Question: I want to send GET-Requests which shall be answered by my REST-API.
My java programm currently supports 'text/plain', 'text/html', 'text/xml' and 'application/json' using the JAX-RS Reference Implementation Jersey.
To test the different media types I'm using the firefox addon 'RESTClient'. To change the media type I shall adjust the header with 'name=Content-Type' and e.g. 'value=text/xml'.

But the RESTClient always returns 'text/html' no matter which 'Content-Type' I choose. The only way right now to modify the returned result type is, to uncomment the html-section in my code. Then 'text/plain' will be the returned media type, but still the 'Content-Type' argument of the RESTClient stays ignored.
I'm using the most resent version of RESTClient, which is right now 2.0.3. Can you please help me?
Here is my Java-Code:
'''
import javax.ws.rs.GET;
import javax.ws.rs.Path;
import javax.ws.rs.Produces;
import javax.ws.rs.core.MediaType;
//Sets the path to base URL + /hello
@Path("/hello")
public class restProvider {
// This method is called if TEXT_PLAIN is request
@GET
@Produces(MediaType.TEXT_PLAIN)
public String sayPlainTextHello() {
return "Hello little World";
}
// This method is called if XML is request
@GET
@Produces(MediaType.TEXT_XML)
public String sayXMLHello() {
return "<?xml version="1.0"?>" + "<hello> Hello little World" + "</hello>";
}
// This method is called if HTML is request
// Uncommenting the following 6 lines will result in returning text/plain
@GET
@Produces(MediaType.TEXT_HTML)
public String sayHtmlHello() {
return "<html> " + "<title>" + "Hello World" + "</title>"
+ "<body><h1>" + "Hello little World" + "</h1></body>" + "</html> ";
}
// This method is called if JSON is requested
@GET
@Produces(MediaType.APPLICATION_JSON)
public String getJson(){
Gson gsonObject = new Gson();
return gsonObject.toJson(helloClass);
}
}
'''
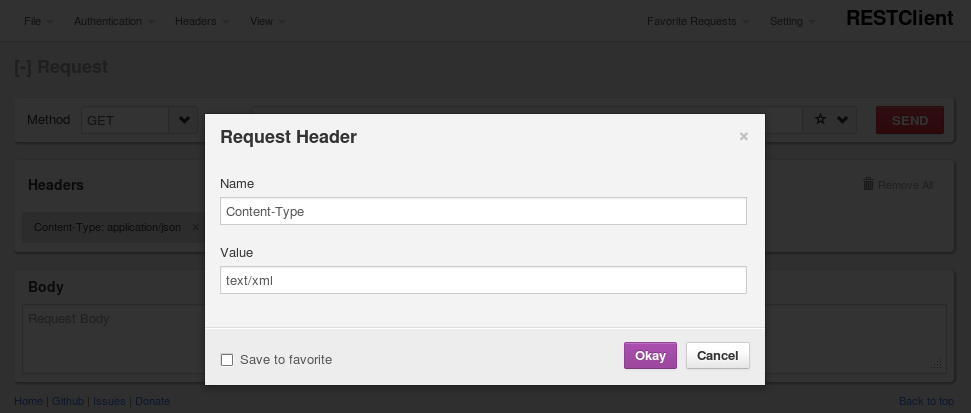
Answer: I think you have to specify the 'Accept' header with the media type you want in addition to the Content-Type header that states what is the content type of your request, NOT the content type of the response which indeed is set by the 'Accept' header
So use the header instead of Content-Type header